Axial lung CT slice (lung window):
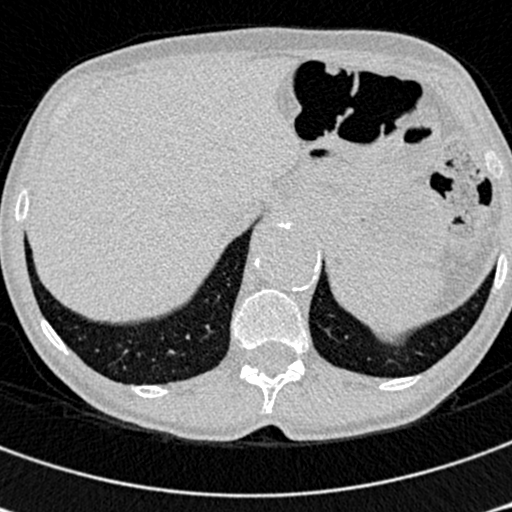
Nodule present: no